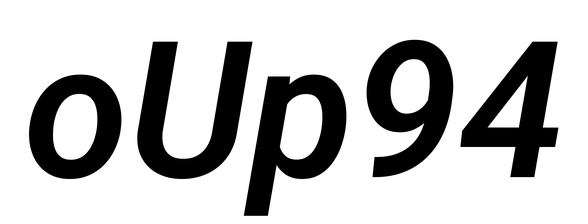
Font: Roboto-Italic_SemiBold_Italic